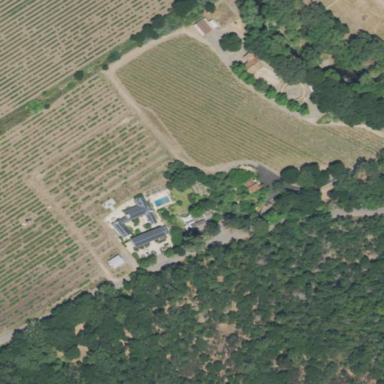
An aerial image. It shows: Vineyard with grape crops.